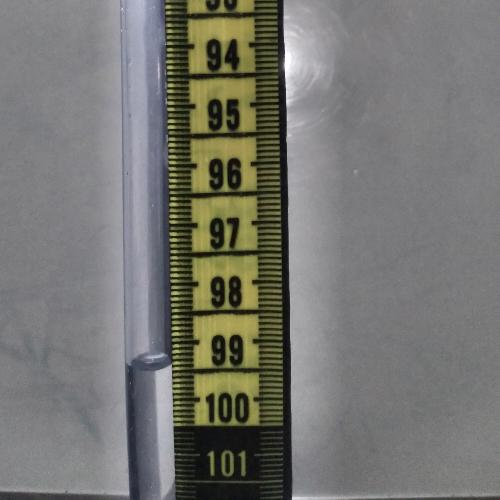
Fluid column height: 99.4 cm